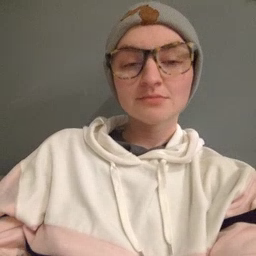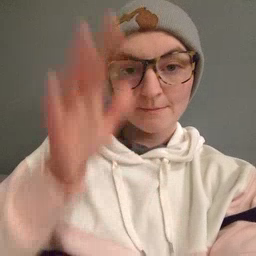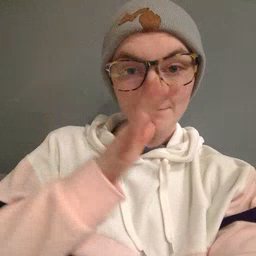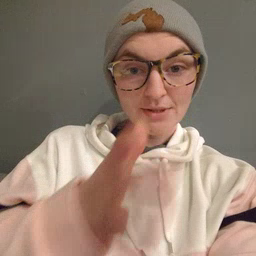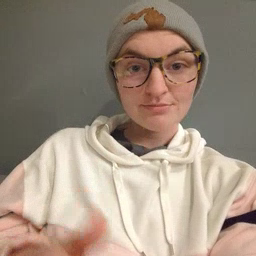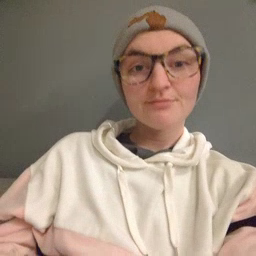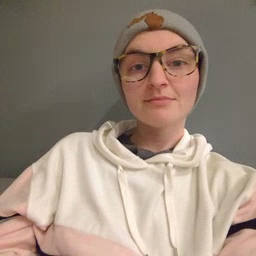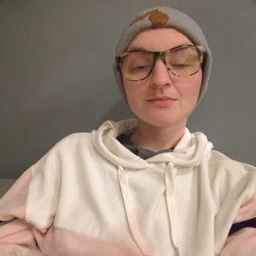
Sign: grandma